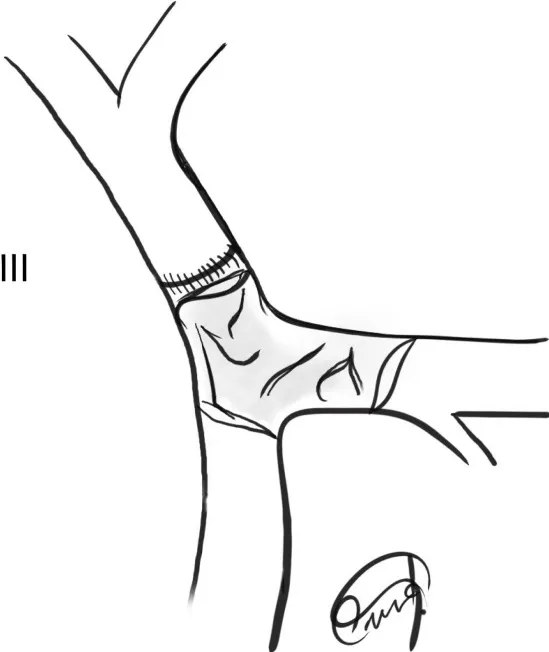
Portal vein thrombosis (Yerdel III).
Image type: radiology (x_ray)